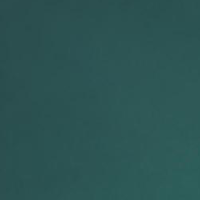
EUNIS habitat code: 14
Species observed at this site:
Astrantia major